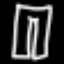
Label: pants